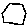
Label: hexagon